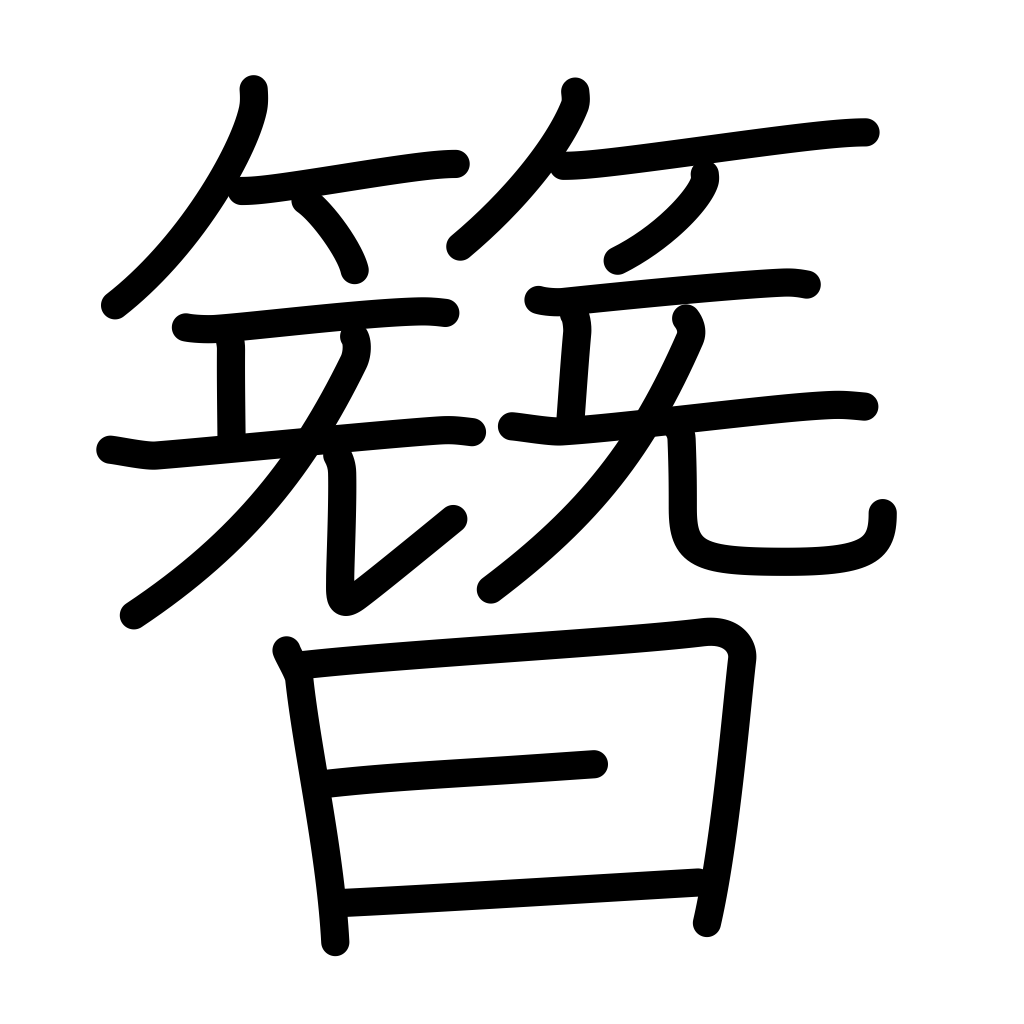
Meaning: ornamental hairpin